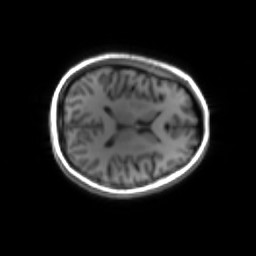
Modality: inplaneT1
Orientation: axial
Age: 28
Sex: female
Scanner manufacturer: siemens
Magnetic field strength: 3 T
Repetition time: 1.2 s
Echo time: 0.00251 s